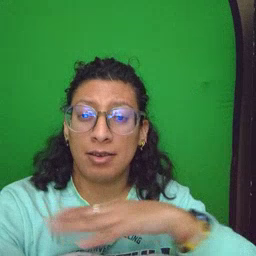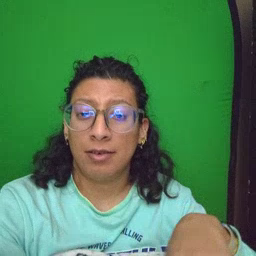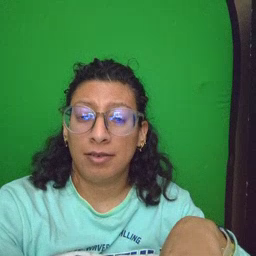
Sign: man